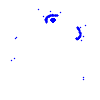
Particle: electron